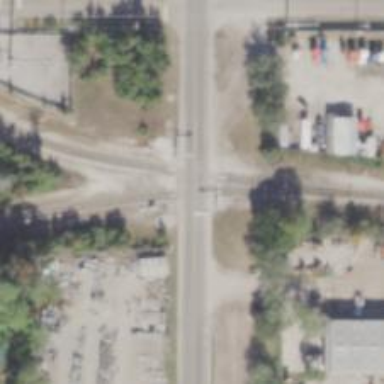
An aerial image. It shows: Level crossing with lights at the railway.